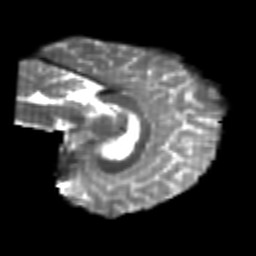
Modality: T2w
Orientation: sagittal
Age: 25
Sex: female
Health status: healthy
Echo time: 0.074 s